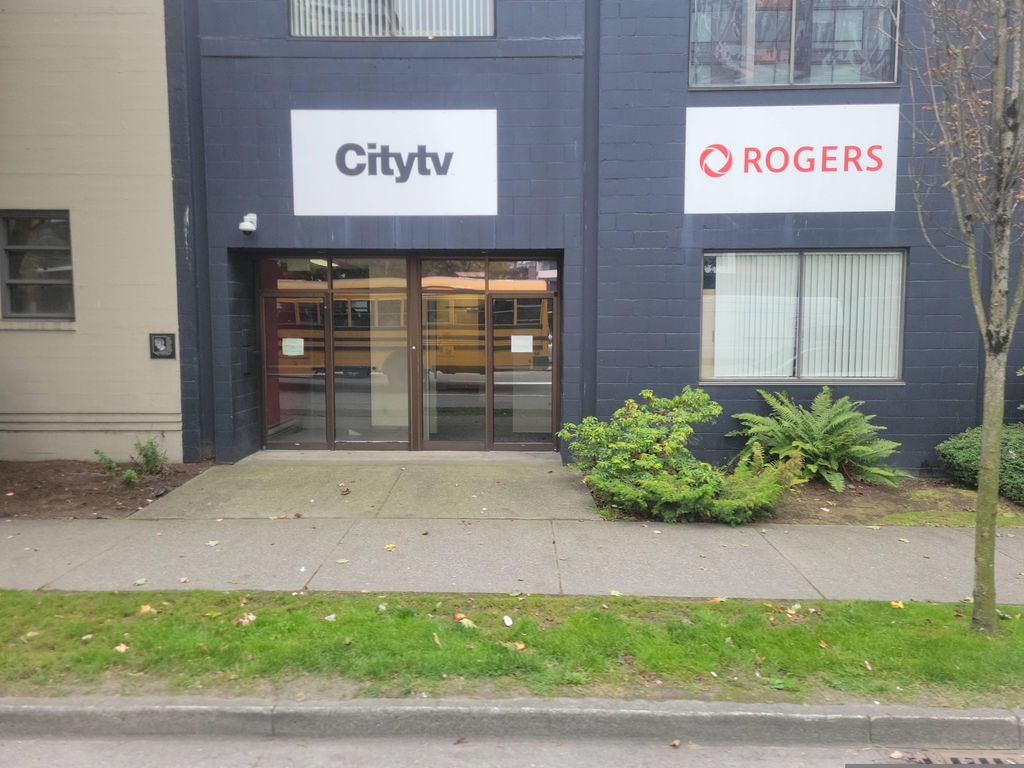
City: vancouver